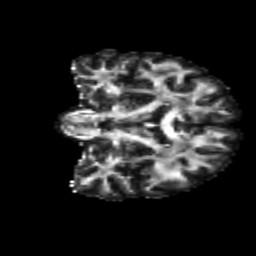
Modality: FA
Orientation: coronal
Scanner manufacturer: siemens
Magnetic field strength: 3 T
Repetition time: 4.16 s
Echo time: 0.0806 s